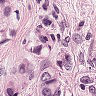
Metastatic tissue present: yes